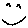
Label: smiley face